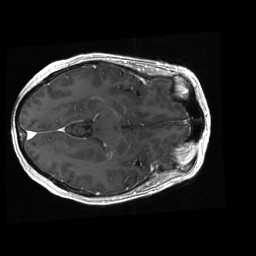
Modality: T1w
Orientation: axial
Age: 60
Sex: female
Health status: ill